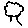
Label: tree